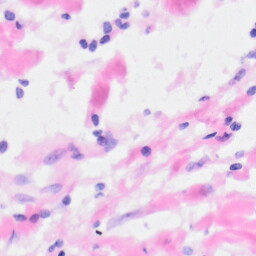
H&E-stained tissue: Kidney